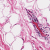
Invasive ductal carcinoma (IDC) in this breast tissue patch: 0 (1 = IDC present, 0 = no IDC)